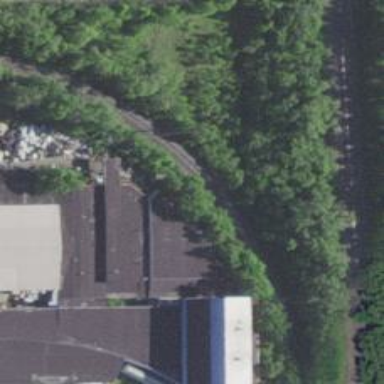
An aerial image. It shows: Railway yard.